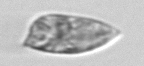
Label: Prorocentrum_dentatum